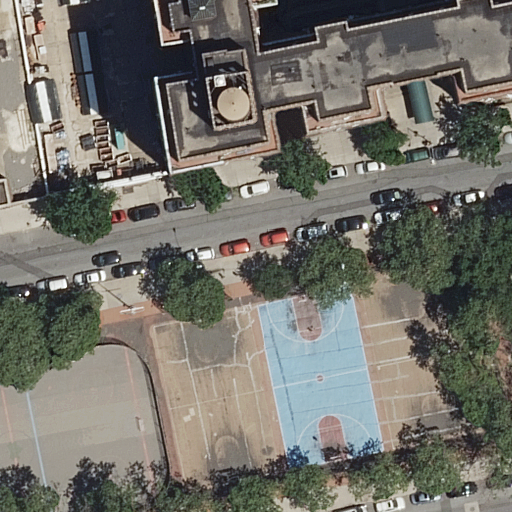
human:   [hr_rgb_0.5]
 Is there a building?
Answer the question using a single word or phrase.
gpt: yes

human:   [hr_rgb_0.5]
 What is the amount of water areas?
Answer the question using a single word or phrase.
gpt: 0

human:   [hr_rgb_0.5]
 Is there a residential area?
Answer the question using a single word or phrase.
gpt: yes

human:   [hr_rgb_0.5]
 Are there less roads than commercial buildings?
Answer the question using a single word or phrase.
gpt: no

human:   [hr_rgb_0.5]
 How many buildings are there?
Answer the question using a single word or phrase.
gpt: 1

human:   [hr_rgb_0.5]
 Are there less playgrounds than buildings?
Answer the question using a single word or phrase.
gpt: no

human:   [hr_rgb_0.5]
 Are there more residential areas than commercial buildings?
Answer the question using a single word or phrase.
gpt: yes

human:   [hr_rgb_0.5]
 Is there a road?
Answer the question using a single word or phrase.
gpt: yes

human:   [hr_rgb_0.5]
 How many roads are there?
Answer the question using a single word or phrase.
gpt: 2

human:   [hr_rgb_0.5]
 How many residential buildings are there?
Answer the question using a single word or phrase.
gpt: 1

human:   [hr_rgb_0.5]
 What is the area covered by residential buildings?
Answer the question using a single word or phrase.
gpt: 1442m2

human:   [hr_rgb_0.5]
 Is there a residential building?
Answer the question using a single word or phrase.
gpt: yes

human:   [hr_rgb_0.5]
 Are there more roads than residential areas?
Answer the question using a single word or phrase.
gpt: yes

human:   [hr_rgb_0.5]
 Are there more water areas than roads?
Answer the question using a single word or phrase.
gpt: no

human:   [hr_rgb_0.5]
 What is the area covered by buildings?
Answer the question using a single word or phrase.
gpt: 1442m2

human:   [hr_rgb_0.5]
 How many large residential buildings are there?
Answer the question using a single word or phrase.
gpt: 1

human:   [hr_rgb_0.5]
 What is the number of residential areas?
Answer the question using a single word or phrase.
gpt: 1

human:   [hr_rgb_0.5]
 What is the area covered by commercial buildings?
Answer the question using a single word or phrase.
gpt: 0m2

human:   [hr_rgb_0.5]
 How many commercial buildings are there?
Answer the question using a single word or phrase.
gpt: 0

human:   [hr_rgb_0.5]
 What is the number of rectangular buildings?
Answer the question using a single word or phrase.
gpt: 0

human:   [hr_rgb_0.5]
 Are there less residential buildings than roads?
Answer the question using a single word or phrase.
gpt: yes

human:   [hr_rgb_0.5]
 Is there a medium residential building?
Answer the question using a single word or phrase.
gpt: no

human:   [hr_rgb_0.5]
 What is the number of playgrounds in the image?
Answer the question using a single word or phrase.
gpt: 1

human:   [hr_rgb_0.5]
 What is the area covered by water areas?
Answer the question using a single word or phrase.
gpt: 0m2

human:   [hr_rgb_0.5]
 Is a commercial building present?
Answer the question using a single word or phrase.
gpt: no

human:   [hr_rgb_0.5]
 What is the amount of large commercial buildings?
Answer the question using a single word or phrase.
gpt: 0

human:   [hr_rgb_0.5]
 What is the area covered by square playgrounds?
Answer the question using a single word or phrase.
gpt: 0m2

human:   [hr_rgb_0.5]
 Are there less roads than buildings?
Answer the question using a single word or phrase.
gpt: no

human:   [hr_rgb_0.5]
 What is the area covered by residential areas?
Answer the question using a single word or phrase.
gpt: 3225m2

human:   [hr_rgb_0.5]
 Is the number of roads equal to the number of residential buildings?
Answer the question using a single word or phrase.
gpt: no

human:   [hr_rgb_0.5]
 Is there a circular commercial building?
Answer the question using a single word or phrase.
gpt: no

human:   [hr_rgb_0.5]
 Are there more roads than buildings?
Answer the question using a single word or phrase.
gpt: yes

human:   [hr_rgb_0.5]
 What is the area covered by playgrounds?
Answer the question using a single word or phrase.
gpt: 179m2

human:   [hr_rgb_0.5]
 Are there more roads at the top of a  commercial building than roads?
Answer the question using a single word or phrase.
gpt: no

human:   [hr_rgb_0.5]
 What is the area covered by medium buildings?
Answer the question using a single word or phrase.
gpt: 0m2

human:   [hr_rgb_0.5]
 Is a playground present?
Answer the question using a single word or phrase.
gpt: yes

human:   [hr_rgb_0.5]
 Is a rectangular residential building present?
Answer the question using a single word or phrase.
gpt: no

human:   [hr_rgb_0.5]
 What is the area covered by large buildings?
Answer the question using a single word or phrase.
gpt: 1442m2

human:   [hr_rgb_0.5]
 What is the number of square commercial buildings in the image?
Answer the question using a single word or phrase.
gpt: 0

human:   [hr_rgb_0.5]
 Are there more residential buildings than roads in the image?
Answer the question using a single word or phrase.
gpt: no

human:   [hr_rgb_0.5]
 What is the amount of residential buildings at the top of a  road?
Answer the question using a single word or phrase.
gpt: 1

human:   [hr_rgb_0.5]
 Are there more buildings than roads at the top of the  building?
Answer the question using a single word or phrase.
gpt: yes

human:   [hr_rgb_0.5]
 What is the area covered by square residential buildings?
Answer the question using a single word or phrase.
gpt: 0m2

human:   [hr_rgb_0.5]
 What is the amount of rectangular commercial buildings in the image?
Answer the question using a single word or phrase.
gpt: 0

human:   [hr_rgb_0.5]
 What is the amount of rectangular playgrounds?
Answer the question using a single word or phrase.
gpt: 1

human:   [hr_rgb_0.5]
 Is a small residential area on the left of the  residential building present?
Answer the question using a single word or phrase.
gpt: no

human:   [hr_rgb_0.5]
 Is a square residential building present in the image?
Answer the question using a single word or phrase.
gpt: no

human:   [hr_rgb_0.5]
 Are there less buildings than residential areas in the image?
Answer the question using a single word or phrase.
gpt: no

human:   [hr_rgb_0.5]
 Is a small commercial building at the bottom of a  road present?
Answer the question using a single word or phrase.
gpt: no

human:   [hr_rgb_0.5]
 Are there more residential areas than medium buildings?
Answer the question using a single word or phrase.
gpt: yes

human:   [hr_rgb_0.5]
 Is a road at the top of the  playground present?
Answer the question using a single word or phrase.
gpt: yes

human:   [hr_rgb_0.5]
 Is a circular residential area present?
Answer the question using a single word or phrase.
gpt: no

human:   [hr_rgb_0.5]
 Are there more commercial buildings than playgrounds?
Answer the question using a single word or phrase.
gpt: no

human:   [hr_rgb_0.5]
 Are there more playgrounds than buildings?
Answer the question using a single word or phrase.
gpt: no

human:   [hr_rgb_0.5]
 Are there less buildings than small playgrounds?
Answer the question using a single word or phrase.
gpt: no

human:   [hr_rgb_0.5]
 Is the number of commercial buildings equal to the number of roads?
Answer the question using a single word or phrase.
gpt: no

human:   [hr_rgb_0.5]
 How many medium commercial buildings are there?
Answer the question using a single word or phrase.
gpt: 0

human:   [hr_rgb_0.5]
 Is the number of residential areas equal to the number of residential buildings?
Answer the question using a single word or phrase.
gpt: yes

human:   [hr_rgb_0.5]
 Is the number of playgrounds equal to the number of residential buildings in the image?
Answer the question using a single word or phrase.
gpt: yes

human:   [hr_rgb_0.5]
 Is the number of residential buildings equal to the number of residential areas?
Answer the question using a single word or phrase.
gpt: yes

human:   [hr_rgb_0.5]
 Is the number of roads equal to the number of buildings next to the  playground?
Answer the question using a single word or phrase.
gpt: no

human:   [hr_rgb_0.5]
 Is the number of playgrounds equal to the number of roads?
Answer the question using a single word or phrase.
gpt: no

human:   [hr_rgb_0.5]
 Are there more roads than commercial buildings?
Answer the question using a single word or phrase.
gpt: yes

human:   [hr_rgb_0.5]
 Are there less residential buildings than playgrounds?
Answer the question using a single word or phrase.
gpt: no